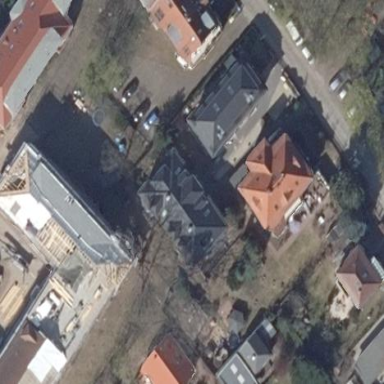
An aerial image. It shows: Hipped-roof building with apartments.